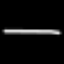
Label: line